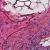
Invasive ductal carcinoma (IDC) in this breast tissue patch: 1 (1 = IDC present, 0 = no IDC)